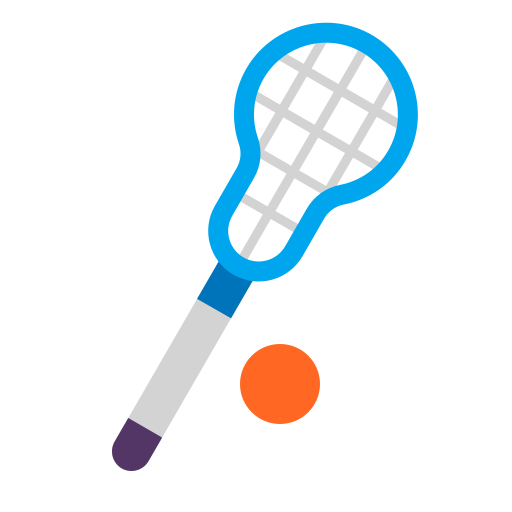
lacrosse flat